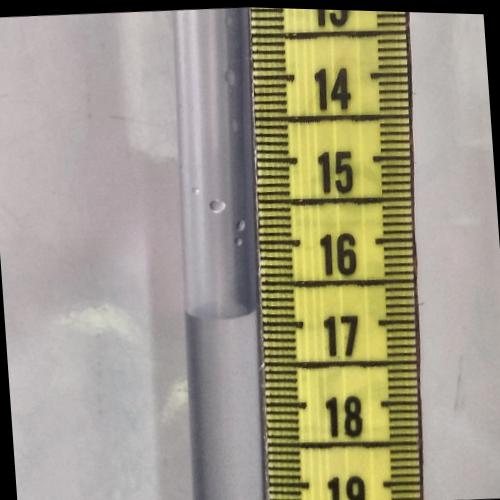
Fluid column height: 16.9 cm